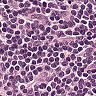
Metastatic tissue present: no